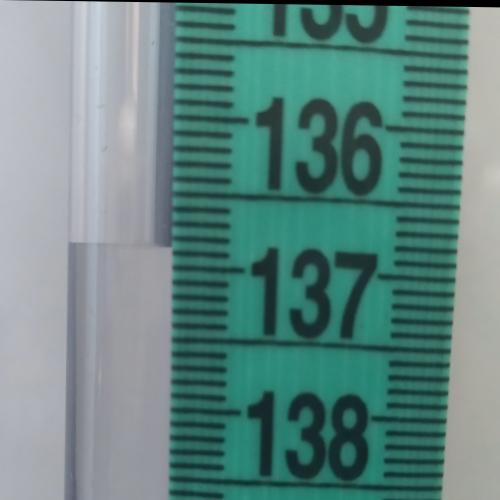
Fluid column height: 136.9 cm